Question: I'm trying to figure out if Backbone.js is the right framework for my current project: a visualization app.
I have a number of questions:
As this is not your typical RESTful app, but rather a visualization application with various chart types and settings for these charts, how do i maintain state in the URL?
Let's say my areaChart model has a number of defaults like this:
'''
AreaChartModel = Backbone.Model.extend({
defaults: {
selectedCountries: [],
year: 1970,
stacked: false
},
initialize: function(){
[...]
}
});
'''
On an update to the model I'd like to serialize some of these attributes so that I can bookmark the specific state: chartApp.html#!year=1970&stacked=false etc.
And vice-versa, when initing the app with this state, how do I "deparam" the url state and set the model? Can I use Backbone's intrinsic routing?
It seems as Backbone has a pretty tight view-model coupling?
Is this really how I should bind for example my areaChartView to the model?
'''
AreaChartView = Backbone.View.extend({
initialize: function(){
areaChartModel.bind("change:year", this.render);
}
});
'''
Isn't this normally the role of the controller?
Given this scenario:
A change in the "Sidebar" should trigger a sequence of functions:
1) "New data for the current selection should be loaded"
2) "Based on this data, the scales in the Visualization view should be updated"
3) "The visualization view should be rendered"
Where should I place these functions and how can I create an event in the model that I trigger when the state is stable? (i.e. when all the functions have been invoked and it's time to set the view states?)
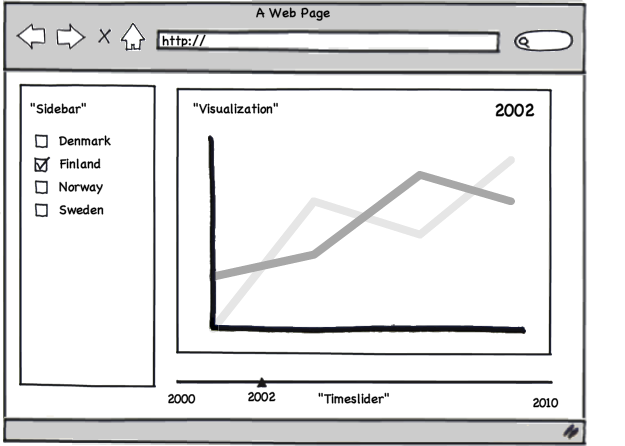
Answer: 1) I would use Backbone.js native routing as much as possible using ":params" and "*splats" <URL>. You could fit all your queries into the Backbone.js routing but I would personally sacrifice certain things in favor of intuitive UI buttons
e.g. I would have the default as a line bar and you can't preset this with the URL but to change to a stacked graph would be a simple click of a button.
I would probably stray from ever using ? and & in my URL's. I might come back to this point later as it is interesting.
2) Your example is fine and you just need to remember Backbone.js MVC terminology doesn't correlate to traditional MVC.
Backbone Views are essentially the Controller in traditional MVC.
Backbone Controllers are simply a way of routing inside a framework.
The templating engine you use with Backbone.js is the traditional MVC view.
3)